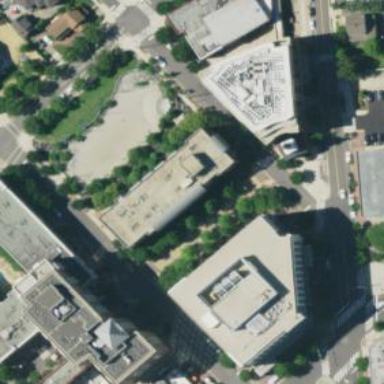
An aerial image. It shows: Office building.